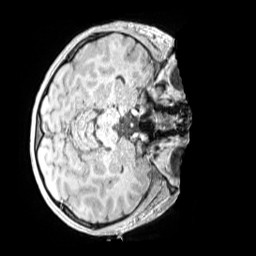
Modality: MP2RAGE
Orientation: axial
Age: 12
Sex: male
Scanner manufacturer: siemens
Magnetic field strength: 3 T
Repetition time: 4 s
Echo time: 0.00299 s